Aerial crown-view tile of a tropical tree (Barro Colorado Island, Panama), acquired 20241112:
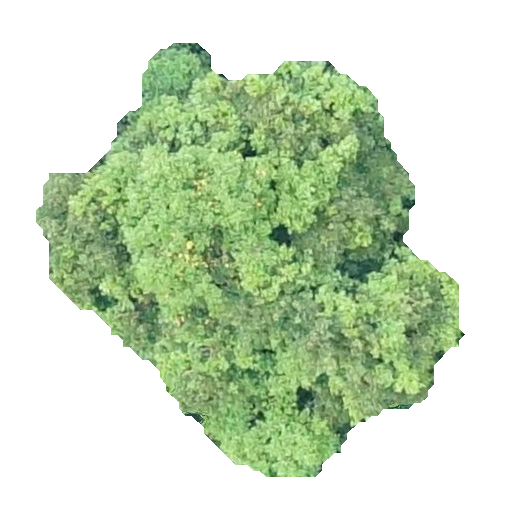
Species: Prioria copaifera
GBIF accepted scientific name: Prioria copaifera
Crown area: 180.851 m²